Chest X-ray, PA view. Patient: 65 years old, sex M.
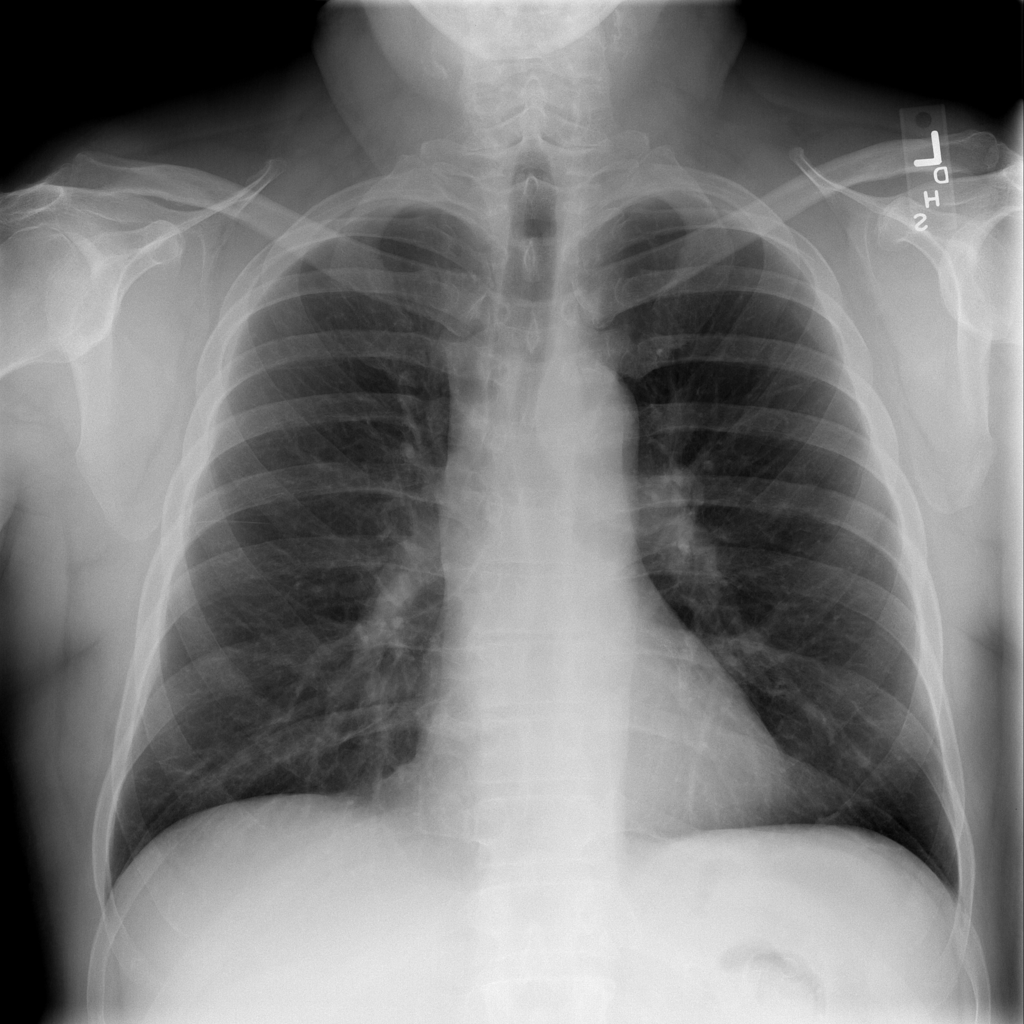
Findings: No Finding